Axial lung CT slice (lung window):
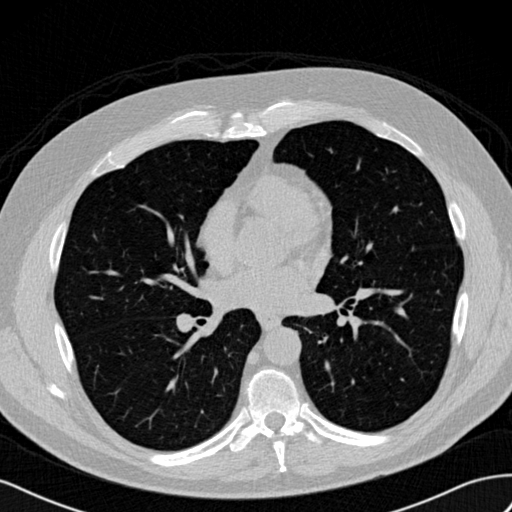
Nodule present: no